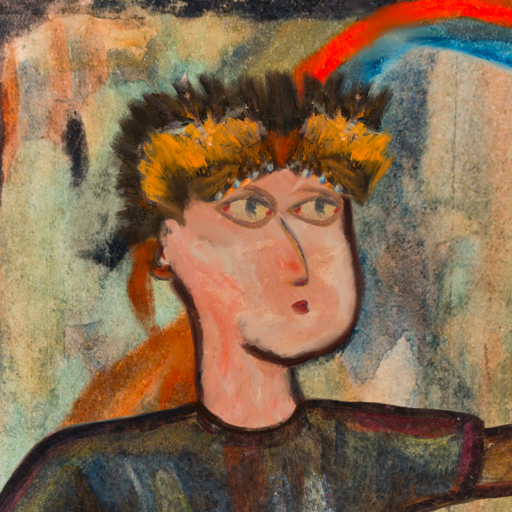
Background: Childish, Head And Neck Side: Roy_Bahadur, Face Side: GypsyMother, Bust: Mosgoul, Hair Side: Blank, Head Accessory: Gypsy_Queen, Second Necklace: Blank, Necklace: Blank, Baby: Blank